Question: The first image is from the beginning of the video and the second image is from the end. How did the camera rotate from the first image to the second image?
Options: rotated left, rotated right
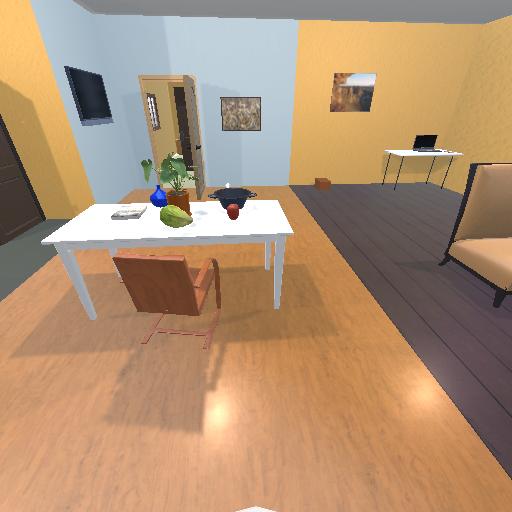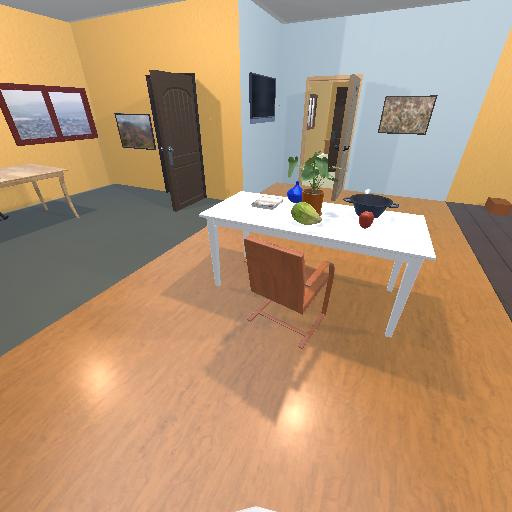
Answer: rotated left